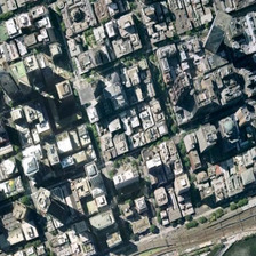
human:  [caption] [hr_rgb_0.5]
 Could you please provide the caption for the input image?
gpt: Many trees are commercialized.

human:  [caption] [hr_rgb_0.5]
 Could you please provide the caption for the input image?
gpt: Many trees are commercialized.

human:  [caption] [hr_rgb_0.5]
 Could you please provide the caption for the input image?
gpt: Many trees are commercial.

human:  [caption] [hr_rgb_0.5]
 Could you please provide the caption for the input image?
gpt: Many trees are commercialized.

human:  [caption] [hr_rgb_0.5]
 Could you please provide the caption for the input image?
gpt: Many trees are commercialized.